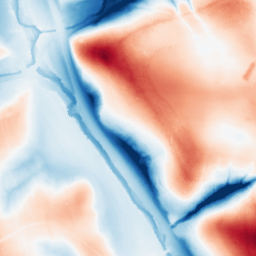
Category: edge_preserving
Decomposition family: guided
Decomposition parameters: radius: 32
eps: 0.1
Upsampling method: regularized
Upsampling parameters: scale: 4
lambda_reg: 0.01
Upsampling scale: 4